Field crop: tomato
Growth stage: 2
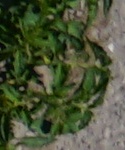
Species: tomato